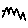
Label: zigzag